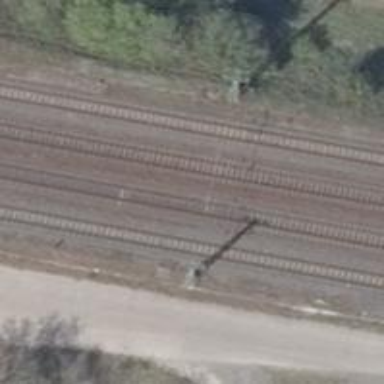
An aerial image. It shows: Railway milestone with catenary mast.